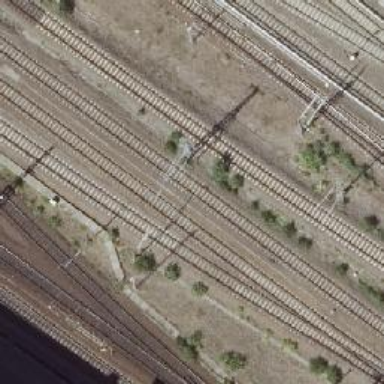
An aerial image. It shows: Catenary mast for power lines.